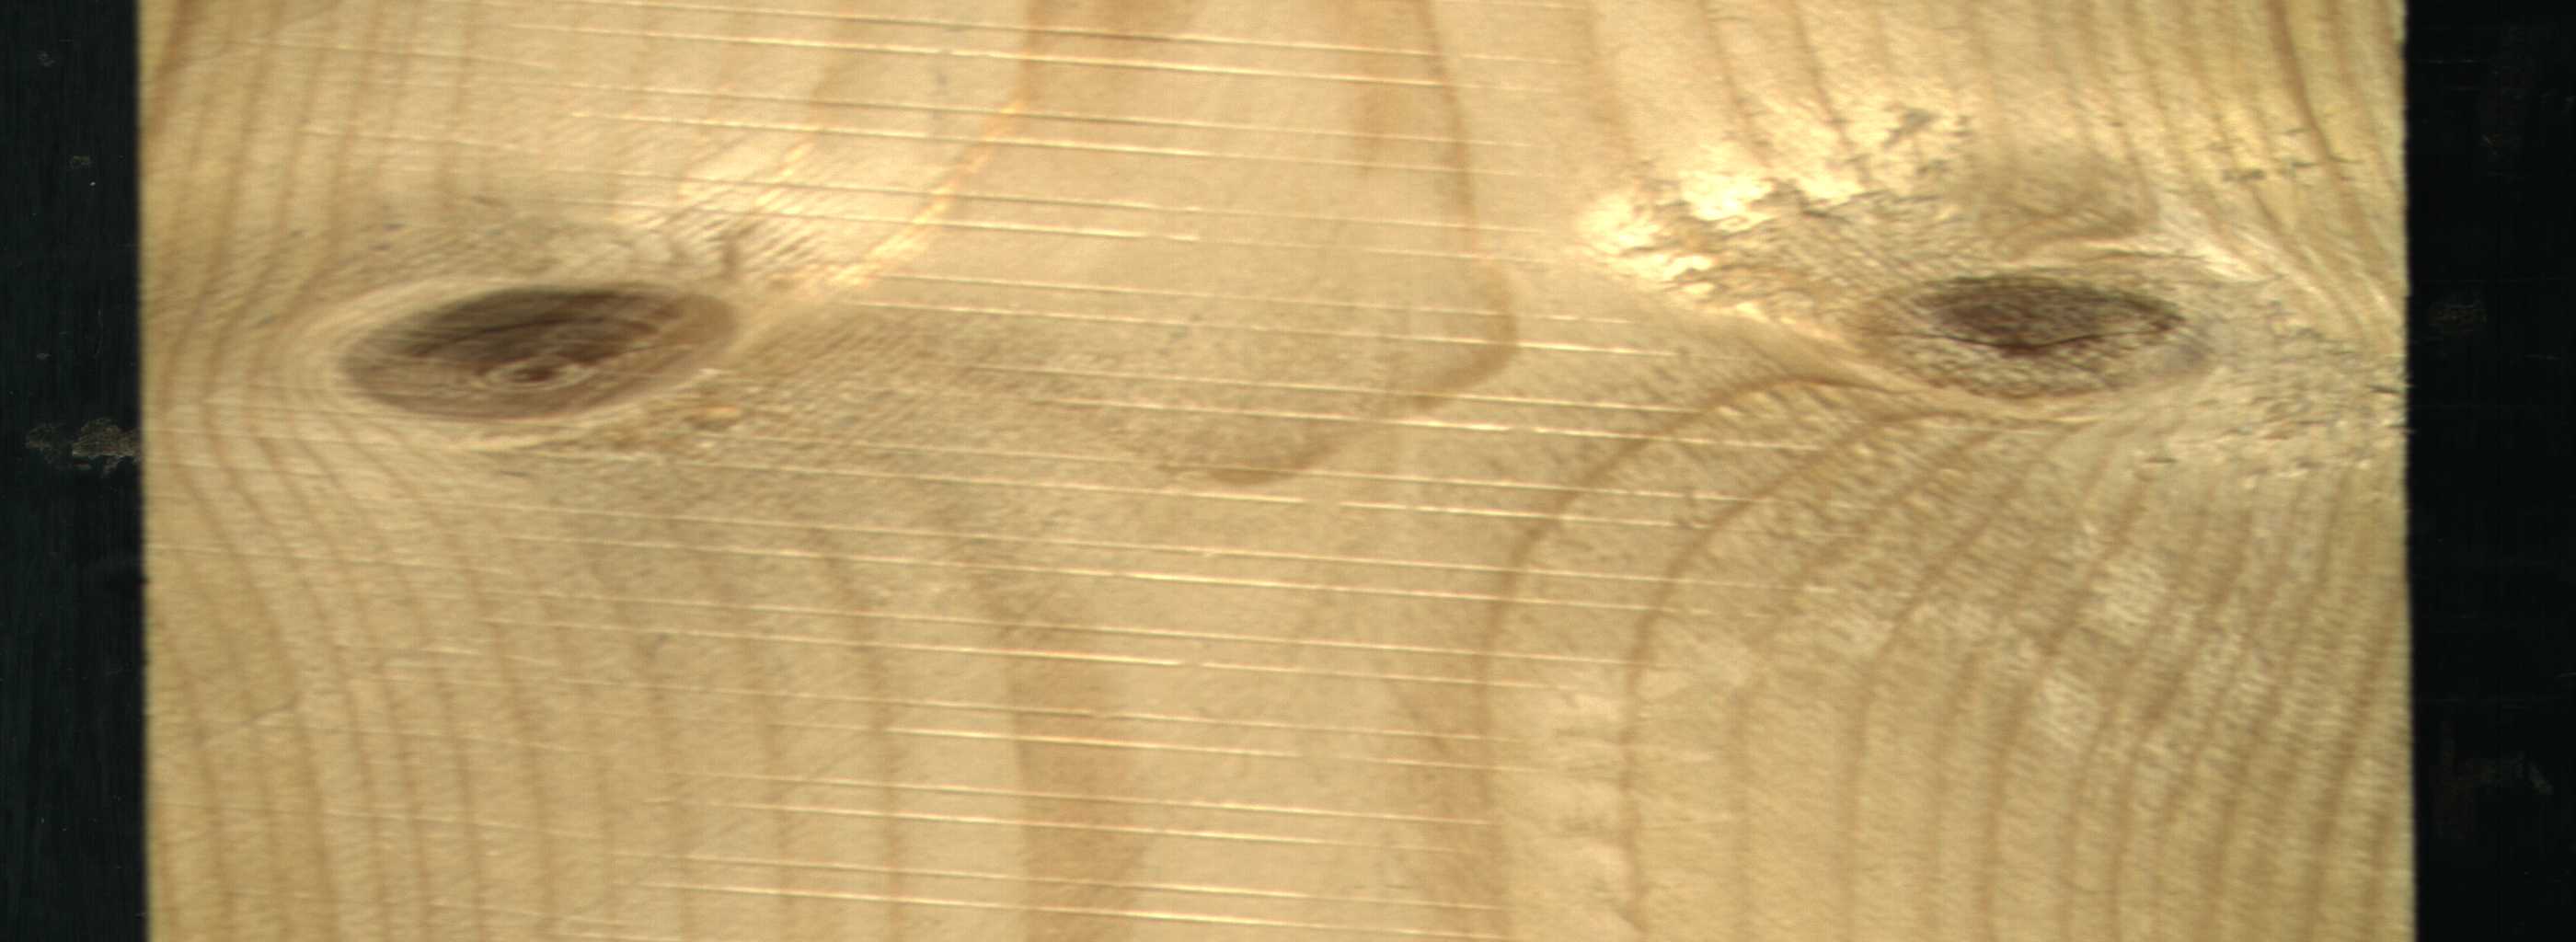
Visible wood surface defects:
knot_with_crack
Live_Knot